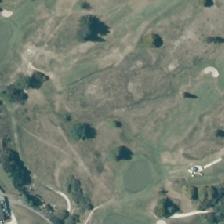
Land cover: urban_parkland